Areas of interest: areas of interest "Inner Mongolia Science and Technology Museum"
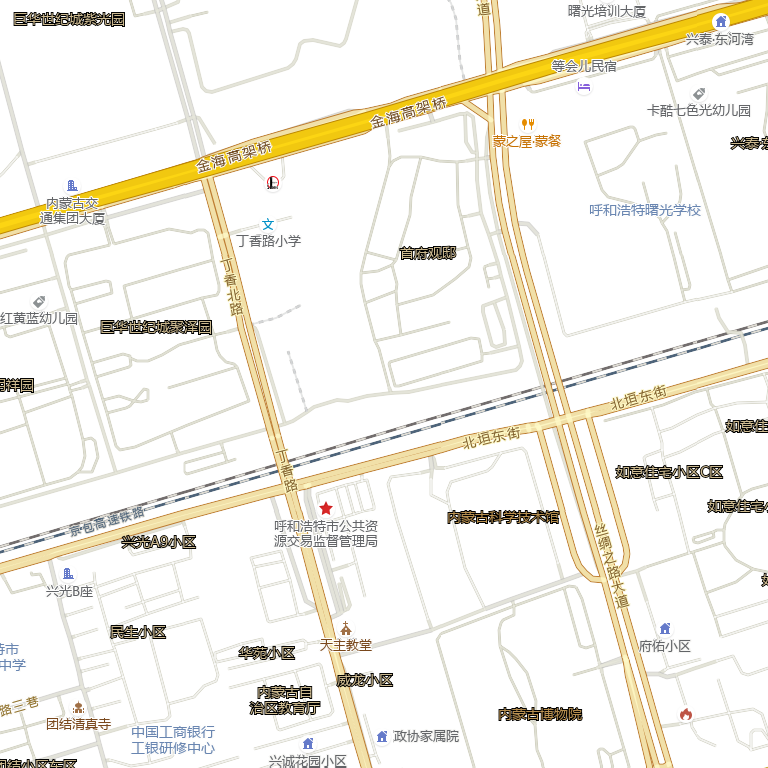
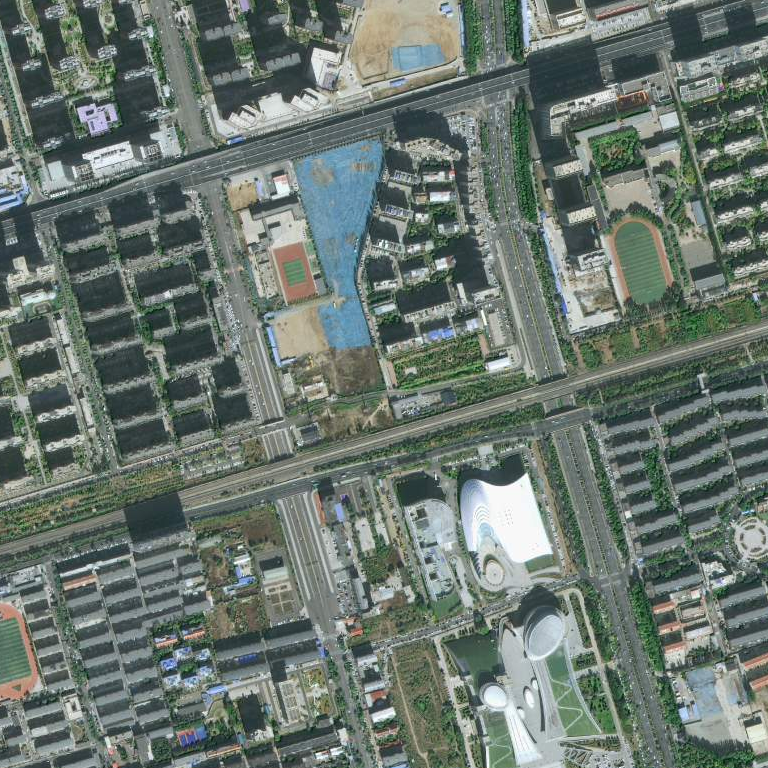